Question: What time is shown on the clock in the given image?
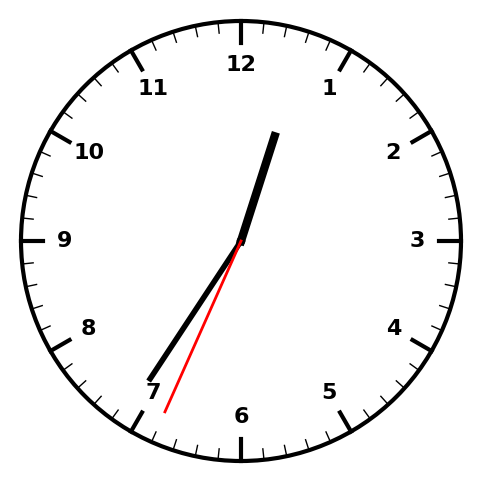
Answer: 12:35:34